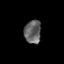
Tissue: prostate
Cell type: NK cells
Senescence score: 0.3466
Nuclear area (px): 383
Mean DAPI intensity: 97.982